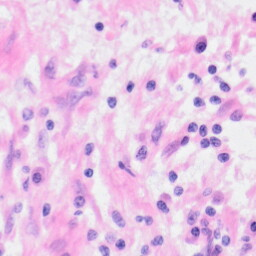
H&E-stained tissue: Kidney